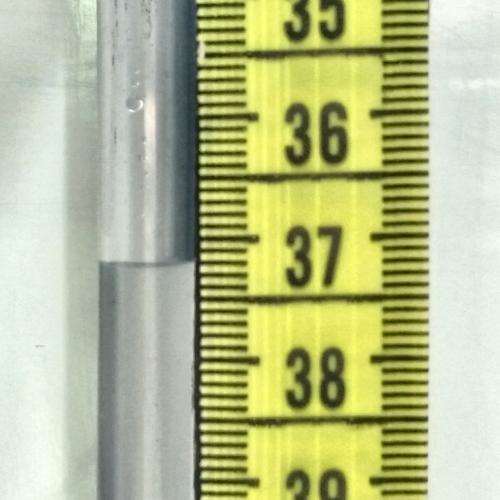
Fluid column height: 37.2 cm